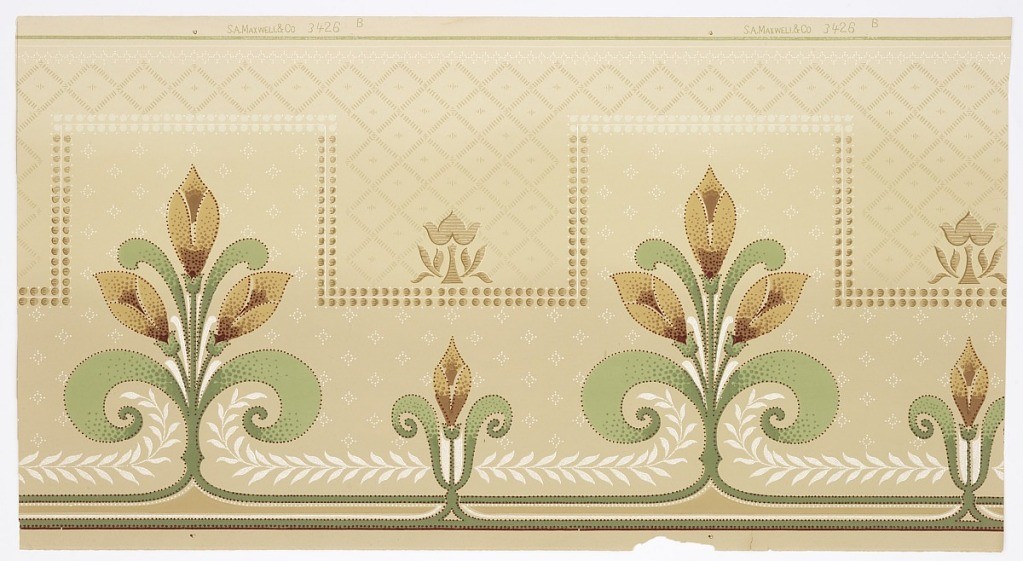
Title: Frieze
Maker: Maxwell & Co., S.A., Chicago, Illinois, USA
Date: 1905–1915
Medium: Machine-printed paper, liquid mica
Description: Art Nouveau / Mission Style. Alternating large bouquets of three flowers with small singular flower, all with large curling leaves. Connected by foliate scrolls, and framed by large beaded dentil pattern. Top has striping and a horizontal line of small beaded diamonds, below which is a trelis design made up of dashes. Bottom has striping and beading. Background in bottom half has beaded diamonds. Ground goes from tan to cream. Printed in greens, browns, dark red, cream, and white liquid mica. Forms are outlined with beading/dots. Printed in top selvedge: "S. A. Maxwell & Co" Pattern Number: "3426" "B"